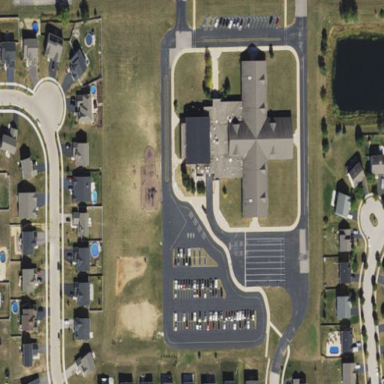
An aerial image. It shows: School used for education purposes.